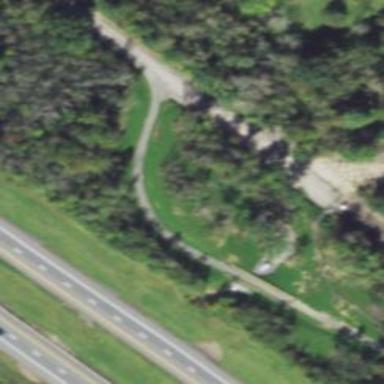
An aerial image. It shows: Asphalt path on bridge.